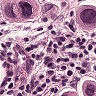
Metastatic tissue present: yes